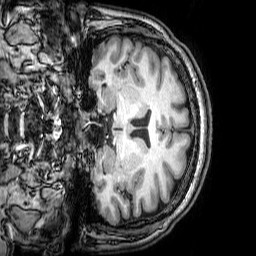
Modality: T1w
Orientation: coronal
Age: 42
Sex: male
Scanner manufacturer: philips
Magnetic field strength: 3 T
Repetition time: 0.008113 s
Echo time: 0.003709 s